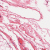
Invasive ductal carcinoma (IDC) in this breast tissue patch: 0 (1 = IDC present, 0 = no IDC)